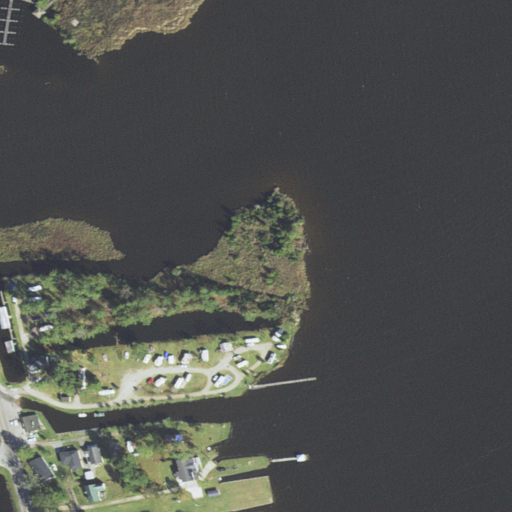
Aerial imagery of cape in North Carolina named Spady Point containing open water, herbaceous wetlands, low intensity development, woody wetlands, evergreen forest, medium intensity development, and open development